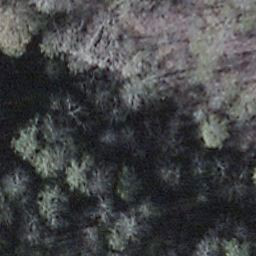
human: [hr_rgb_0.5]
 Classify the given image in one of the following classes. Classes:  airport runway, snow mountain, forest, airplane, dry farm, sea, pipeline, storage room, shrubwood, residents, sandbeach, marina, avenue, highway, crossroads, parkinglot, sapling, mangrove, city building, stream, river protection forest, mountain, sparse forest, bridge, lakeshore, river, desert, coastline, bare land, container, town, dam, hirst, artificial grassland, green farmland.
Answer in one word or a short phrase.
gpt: shrubwood